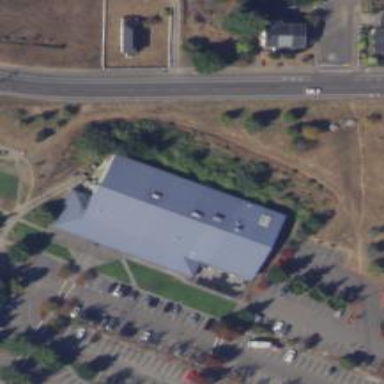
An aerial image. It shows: Retail building with gabled roof. Adjacent to it is fitness center on leisure land.